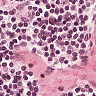
Metastatic tissue present: no